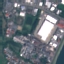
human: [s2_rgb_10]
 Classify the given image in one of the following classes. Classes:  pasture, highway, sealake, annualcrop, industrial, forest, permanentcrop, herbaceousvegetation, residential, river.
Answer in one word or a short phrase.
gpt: Industrial